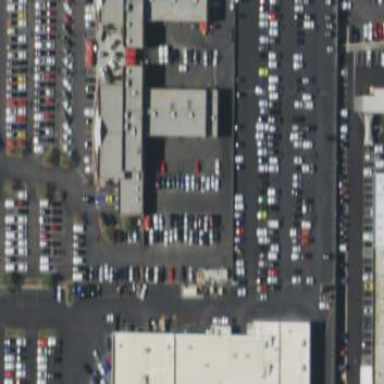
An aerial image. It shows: Building that houses car shop.